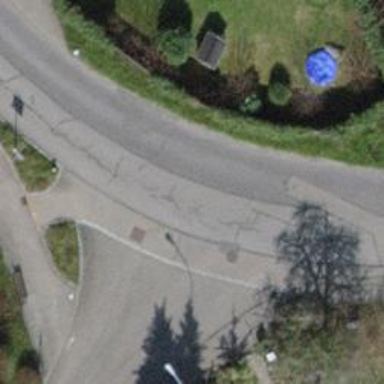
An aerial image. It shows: Unmarked crossing on the road.